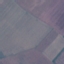
Land use / land cover class: AnnualCrop